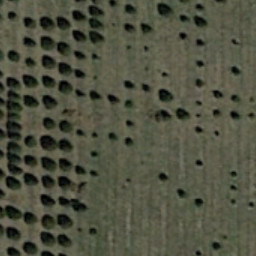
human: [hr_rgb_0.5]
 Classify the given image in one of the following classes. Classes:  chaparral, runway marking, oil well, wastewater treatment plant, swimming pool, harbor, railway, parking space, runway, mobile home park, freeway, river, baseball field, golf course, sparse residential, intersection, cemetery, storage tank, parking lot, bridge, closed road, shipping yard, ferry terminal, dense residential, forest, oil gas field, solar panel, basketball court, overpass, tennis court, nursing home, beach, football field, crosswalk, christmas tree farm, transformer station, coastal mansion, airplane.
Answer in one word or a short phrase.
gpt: christmas tree farm